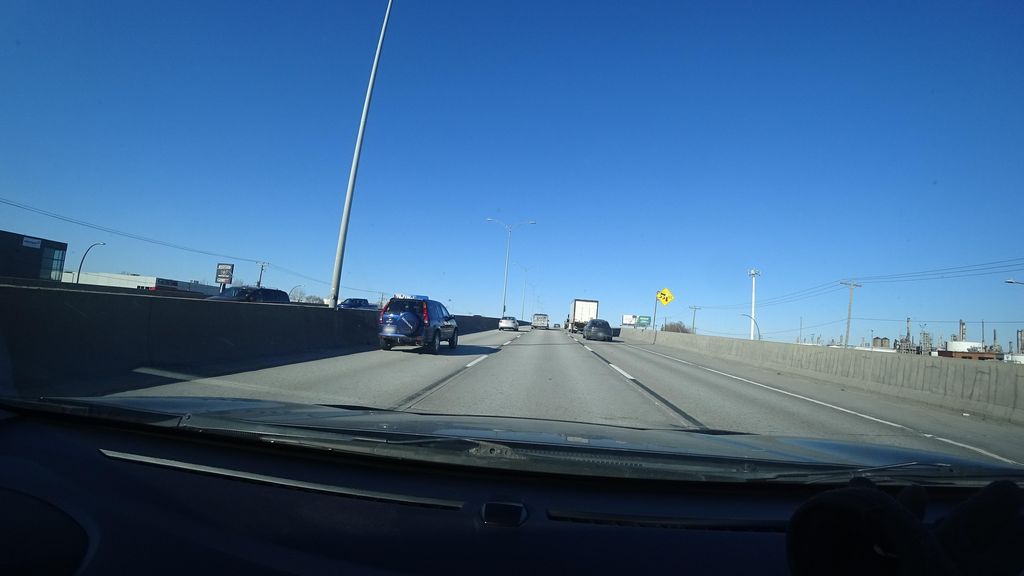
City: montreal